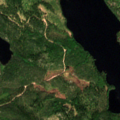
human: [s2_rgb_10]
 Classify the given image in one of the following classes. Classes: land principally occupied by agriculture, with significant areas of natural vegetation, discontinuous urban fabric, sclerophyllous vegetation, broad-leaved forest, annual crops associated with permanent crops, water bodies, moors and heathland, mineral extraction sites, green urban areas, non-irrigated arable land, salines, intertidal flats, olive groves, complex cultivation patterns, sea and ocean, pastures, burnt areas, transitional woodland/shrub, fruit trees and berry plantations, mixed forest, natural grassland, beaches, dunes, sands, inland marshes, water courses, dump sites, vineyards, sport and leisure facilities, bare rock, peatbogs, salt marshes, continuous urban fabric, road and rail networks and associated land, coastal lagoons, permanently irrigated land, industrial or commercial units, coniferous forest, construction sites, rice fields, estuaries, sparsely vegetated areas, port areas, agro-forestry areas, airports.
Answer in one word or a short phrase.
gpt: coniferous forest, mixed forest, transitional woodland/shrub, water bodies